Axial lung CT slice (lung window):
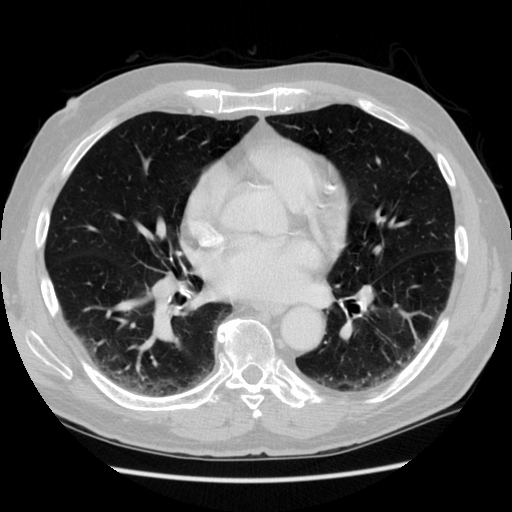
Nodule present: no